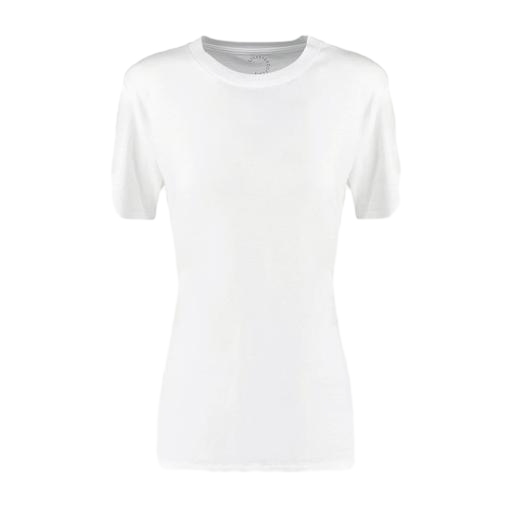
white supima tee, white woman's tee, white slim-fit crewneck tee, white background